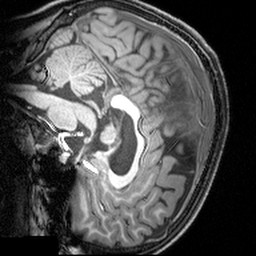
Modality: T1w
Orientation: sagittal
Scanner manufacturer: siemens
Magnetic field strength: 3 T
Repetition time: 1.9 s
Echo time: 0.00397 s